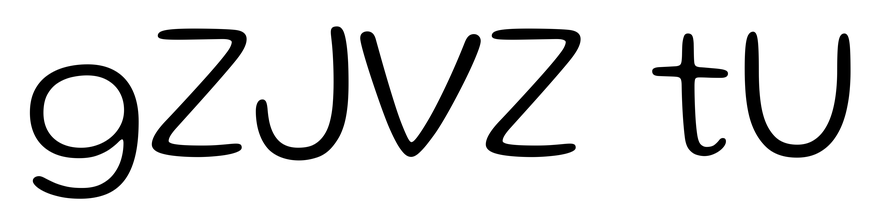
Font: Gluten_ExtraLight